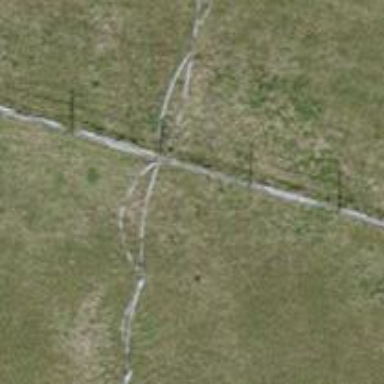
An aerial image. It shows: Fence.